Question: I'm using RequireJS (version 2.1.14) and would like to concatenate my JavaScript files into one single 'app-built.js'.
I've created a little node module which reads my 'app.js', extracts the project paths and gets executed once I run 'node build' in the 'js' directory of my application.
The node module (build.js):
'''
var fs = require('fs'),
path = require('path'),
directory = __dirname + path.sep,
requirejs = require(directory + 'vendor/r.js');
fs.readFile(directory + 'app.js', 'utf8', function(err, data) {
if (err) {
console.log('Error: ' + err);
return
} else {
data = data.replace(/'/g, '"').replace(/\s+/g, '');
var paths = data.substr(data.indexOf('{'), data.indexOf('}')),
paths = paths.substr(0, paths.indexOf('}') + 1),
paths = JSON.parse(paths);
createAppBuilt(paths);
}
});
function createAppBuilt(paths) {
var config = {
baseUrl: __dirname,
paths: paths,
name: 'app',
out: 'app-built.js',
preserveLicenseComments: false,
findNestedDependencies: true,
removeCombined: true
};
requirejs.optimize(config, function(buildResponse) {
var contents = fs.readFileSync(config.out, 'utf8');
console.log('Created app-built.js');
}, function(err) {
console.log('Error: ' + err);
return;
});
}
'''
app.js:
'''
var paths = {
'jquery': 'vendor/jquery-1.11.0.min',
// other paths
};
// Set language, necessary for validtaion plugin -> validation.js
if (Modernizr.localstorage) {
localStorage.getItem('language') || localStorage.setItem('language', navigator.language || navigator.userLanguage);
}
requirejs.config({
paths: paths,
shim: {
touchswipe: {
deps: ['jquery']
},
icheck: {
deps: ['jquery']
},
validate: {
deps: ['jquery']
},
mask: {
deps: ['jquery']
},
chosenImage: {
deps: ['jquery', 'chosen']
},
cookie: {
deps: ['jquery']
}
}
});
require(['globals', 'jquery', 'underscore'], function() {
var initial = ['main'];
if (!Modernizr.localstorage) {
initial.push('cookie');
}
require(initial, function(Main) {
$(function() {
if (!Modernizr.localstorage) {
$.cookie.json = true;
}
Main.init();
});
});
});
'''
The 'app-built.js' gets generated but when I include it in my index.php all the other modules get loaded as well. How can I prevent the loading of all modules and only load the 'app-built.js'?

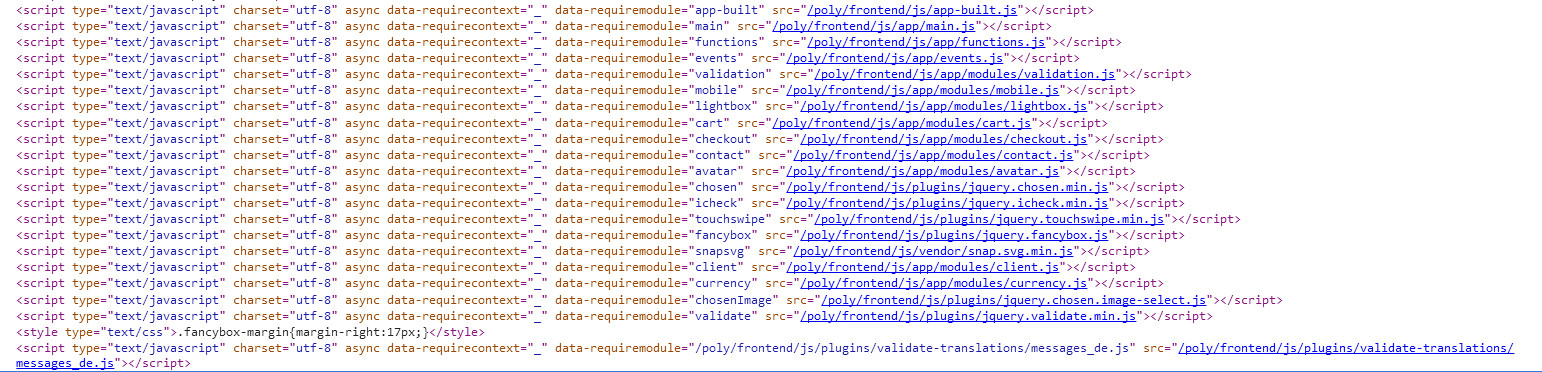
Answer: Changing the r.js optimizer (to uglify2) solved the problem for me:
'''
var config = {
baseUrl: __dirname,
paths: paths,
name: 'app',
out: 'app-built.js',
findNestedDependencies: true,
preserveLicenseComments: false,
removeCombined: true,
optimize: 'uglify2'
};
'''